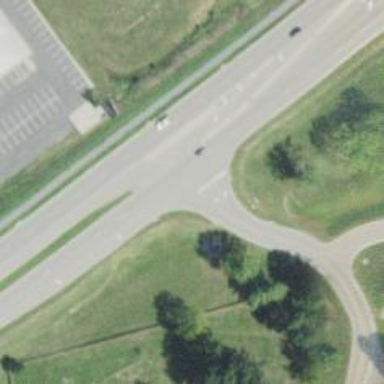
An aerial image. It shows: Secondary link road.